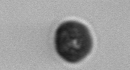
Label: Dinophyceae